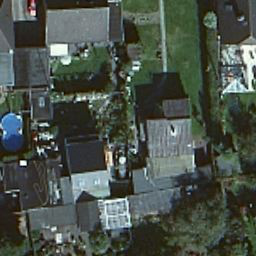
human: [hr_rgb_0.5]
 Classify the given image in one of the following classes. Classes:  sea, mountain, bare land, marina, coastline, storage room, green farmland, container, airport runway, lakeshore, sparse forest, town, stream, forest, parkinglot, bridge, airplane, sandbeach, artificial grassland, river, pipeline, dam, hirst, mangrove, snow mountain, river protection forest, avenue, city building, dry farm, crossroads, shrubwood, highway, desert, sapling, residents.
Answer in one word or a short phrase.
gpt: residents